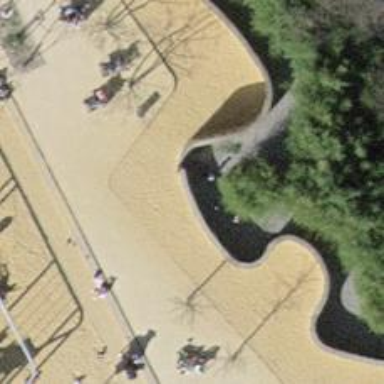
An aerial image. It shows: Climbing boulder in the playground area.